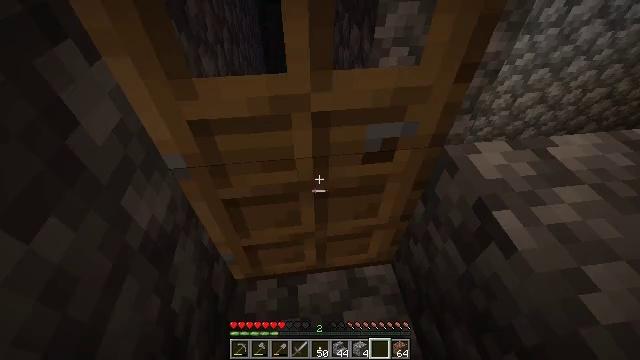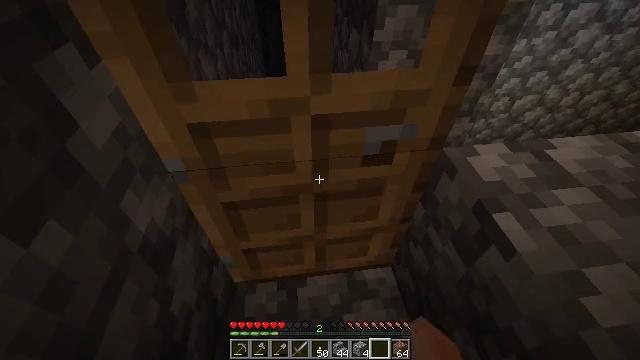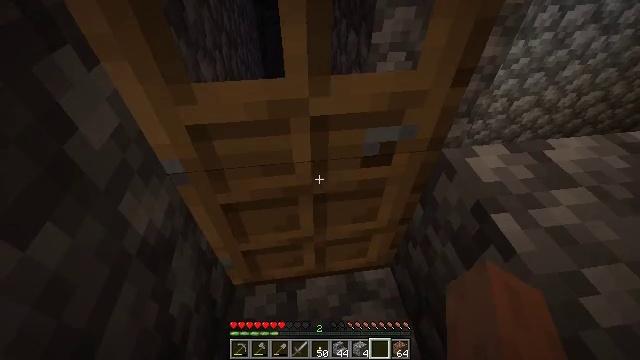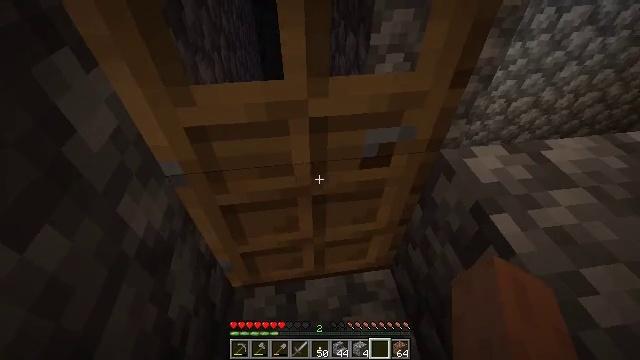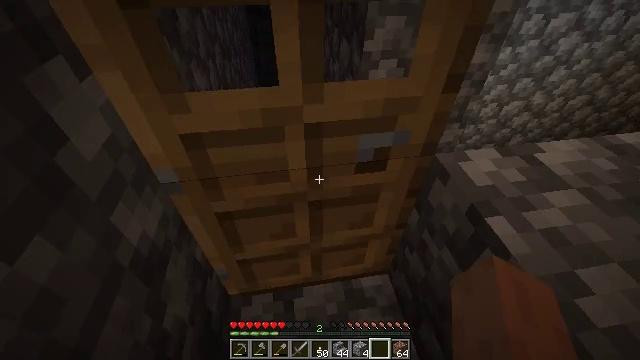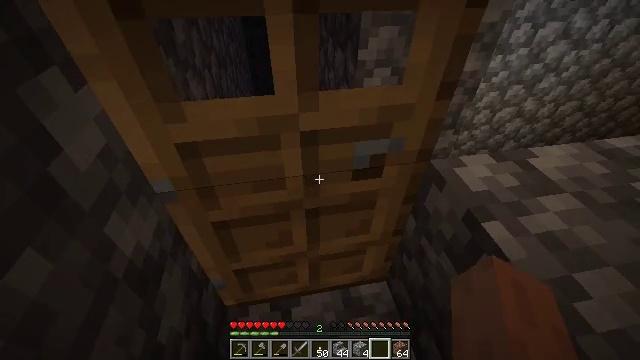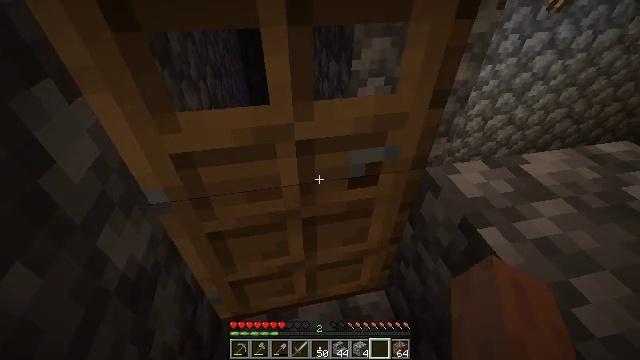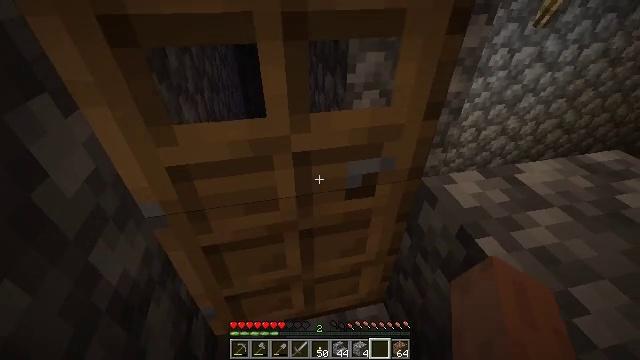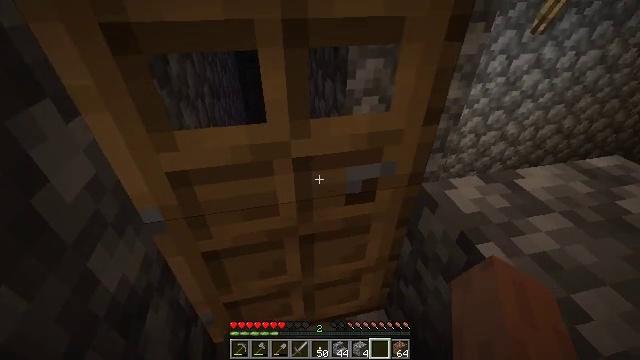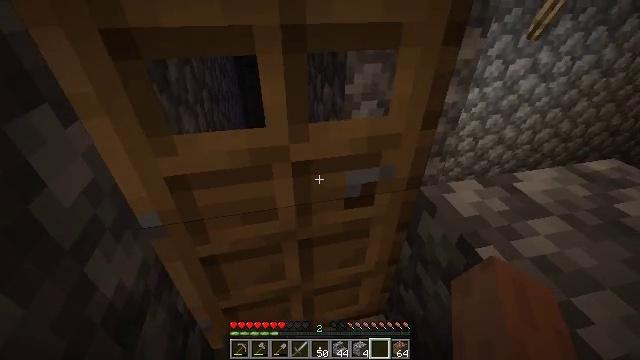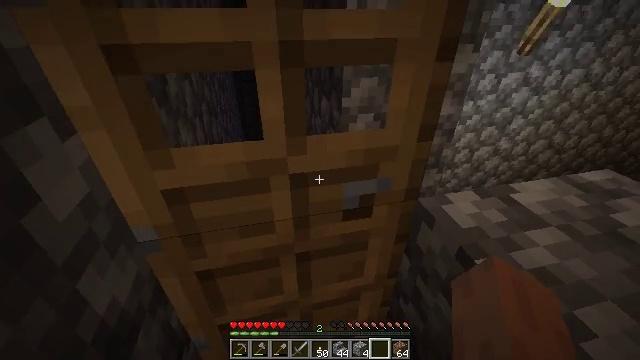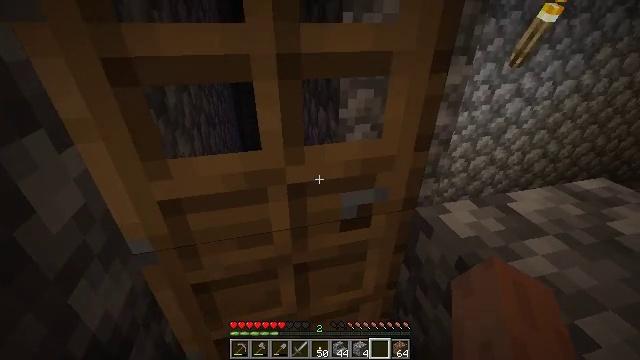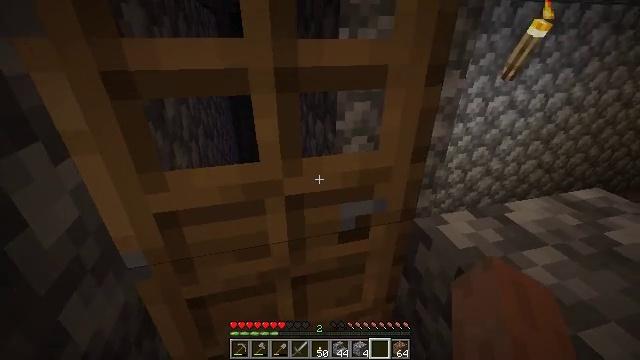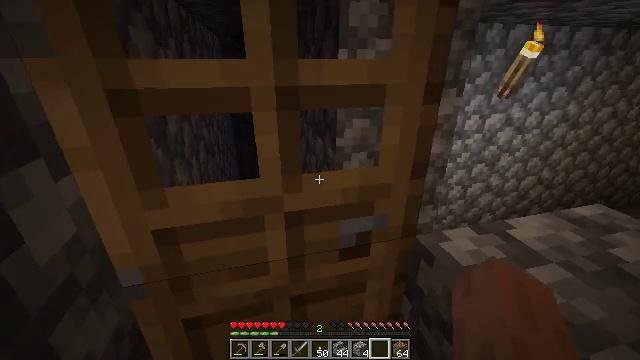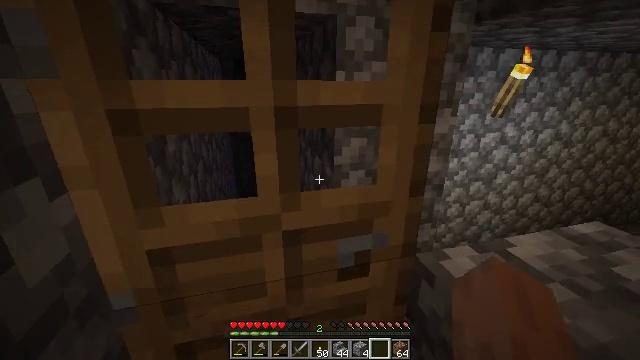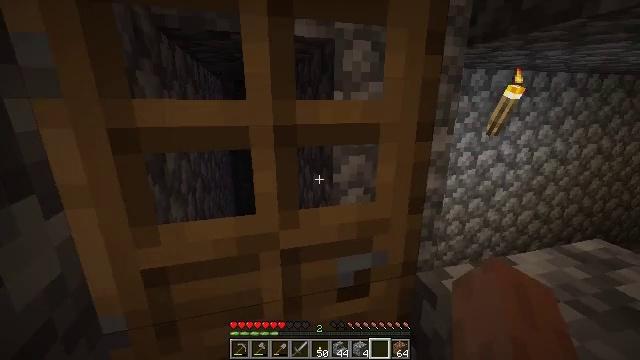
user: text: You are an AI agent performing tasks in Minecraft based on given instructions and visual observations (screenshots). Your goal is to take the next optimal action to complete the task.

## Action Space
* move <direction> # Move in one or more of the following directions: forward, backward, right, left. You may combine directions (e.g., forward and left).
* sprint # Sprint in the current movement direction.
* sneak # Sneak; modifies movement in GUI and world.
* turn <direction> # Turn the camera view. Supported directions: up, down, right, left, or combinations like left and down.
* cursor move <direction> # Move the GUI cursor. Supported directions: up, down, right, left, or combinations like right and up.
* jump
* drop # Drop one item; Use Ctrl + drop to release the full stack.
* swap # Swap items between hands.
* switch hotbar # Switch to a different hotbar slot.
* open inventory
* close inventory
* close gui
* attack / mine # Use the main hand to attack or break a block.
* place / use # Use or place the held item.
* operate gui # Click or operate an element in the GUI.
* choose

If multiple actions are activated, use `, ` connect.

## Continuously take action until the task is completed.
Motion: motion action
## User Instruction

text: Attack the oak door to gather it.
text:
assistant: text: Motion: no_op
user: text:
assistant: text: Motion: no_op
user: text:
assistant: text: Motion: no_op
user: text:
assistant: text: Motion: turn right and up
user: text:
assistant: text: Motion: turn right and up
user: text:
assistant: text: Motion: turn right and up
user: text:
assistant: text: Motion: turn up
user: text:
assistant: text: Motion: turn up
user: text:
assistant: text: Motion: no_op
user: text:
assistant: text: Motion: turn up
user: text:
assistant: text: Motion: turn up
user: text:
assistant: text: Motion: turn up
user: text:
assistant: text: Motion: turn up
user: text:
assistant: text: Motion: turn up
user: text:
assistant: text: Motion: turn up
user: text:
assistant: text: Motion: turn up
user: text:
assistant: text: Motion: no_op
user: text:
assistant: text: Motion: no_op
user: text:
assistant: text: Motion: no_op
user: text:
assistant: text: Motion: turn left and up
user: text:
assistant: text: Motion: no_op
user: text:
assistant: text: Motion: switch to hotbar 1
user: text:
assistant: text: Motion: switch to hotbar 1
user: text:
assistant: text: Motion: switch to hotbar 1
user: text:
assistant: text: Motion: no_op
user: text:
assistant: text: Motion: attack / mine
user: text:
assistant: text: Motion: attack / mine
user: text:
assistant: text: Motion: attack / mine
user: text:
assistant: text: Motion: attack / mine
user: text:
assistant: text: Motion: attack / mine